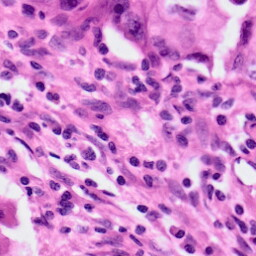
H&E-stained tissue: Lung